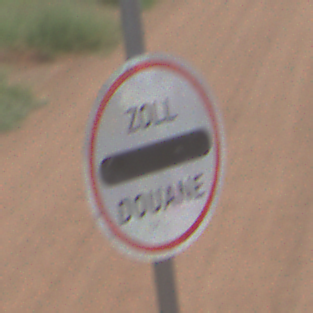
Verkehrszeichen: Zollstelle
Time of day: SunriseSunset
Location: Outdoor (Nature)
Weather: PartlyCloudy
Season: NotSpecified
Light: Natural